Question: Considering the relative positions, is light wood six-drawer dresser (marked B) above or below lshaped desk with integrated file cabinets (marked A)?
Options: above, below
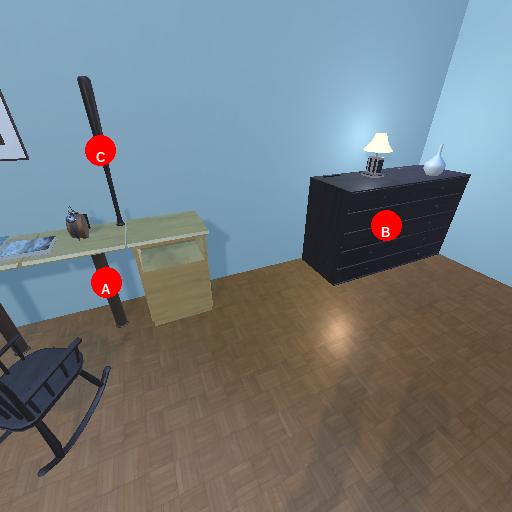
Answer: above